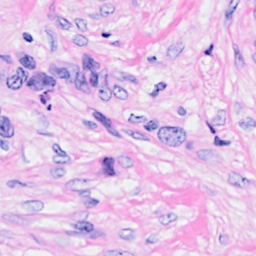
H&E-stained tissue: Breast